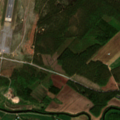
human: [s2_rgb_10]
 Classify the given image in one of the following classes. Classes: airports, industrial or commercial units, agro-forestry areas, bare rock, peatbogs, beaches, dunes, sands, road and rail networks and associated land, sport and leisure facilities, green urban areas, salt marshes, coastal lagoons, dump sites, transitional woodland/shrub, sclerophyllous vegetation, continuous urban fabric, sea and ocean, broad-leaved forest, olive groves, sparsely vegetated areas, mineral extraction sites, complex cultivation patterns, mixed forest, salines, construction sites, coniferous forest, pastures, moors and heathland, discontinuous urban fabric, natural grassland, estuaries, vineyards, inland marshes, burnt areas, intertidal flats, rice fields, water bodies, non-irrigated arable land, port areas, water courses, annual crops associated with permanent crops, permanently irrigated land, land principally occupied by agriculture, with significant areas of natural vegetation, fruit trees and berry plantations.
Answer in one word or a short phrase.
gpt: airports, non-irrigated arable land, land principally occupied by agriculture, with significant areas of natural vegetation, coniferous forest